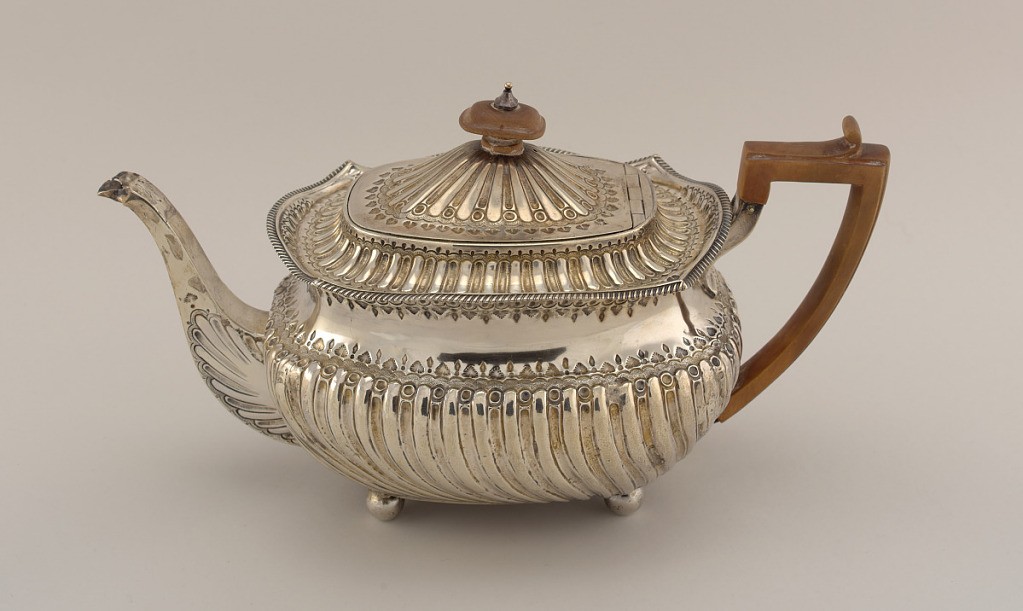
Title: Teapot
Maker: Alexander Field, English, 1750 – 1826
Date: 1790
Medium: silver, wood
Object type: teapot
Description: Body a rounded rectangle with repoussé spiral gadrooning ending at concave neck. Flaring concave gadrooned shoulder, with domed, gadrooned and hinged cover. Spout angular in section. Wood handle and finial.